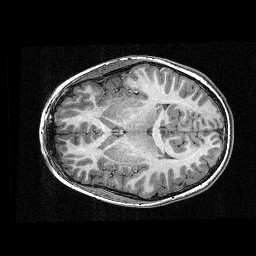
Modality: T1w
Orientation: axial
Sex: male
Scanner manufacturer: siemens
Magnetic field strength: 3 T
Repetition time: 2.3 s
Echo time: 0.00336 s